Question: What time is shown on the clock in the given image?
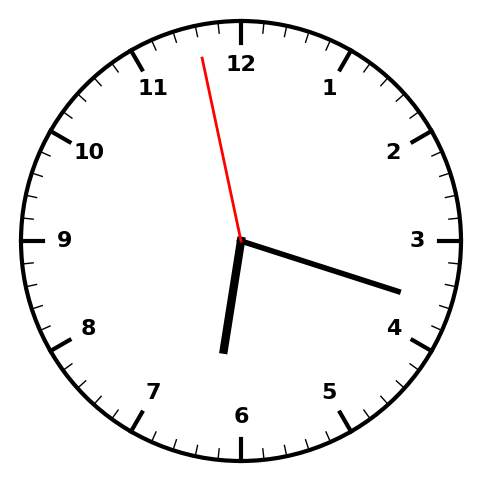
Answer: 06:17:58